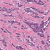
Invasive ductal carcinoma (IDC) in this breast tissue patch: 1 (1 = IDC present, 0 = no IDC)